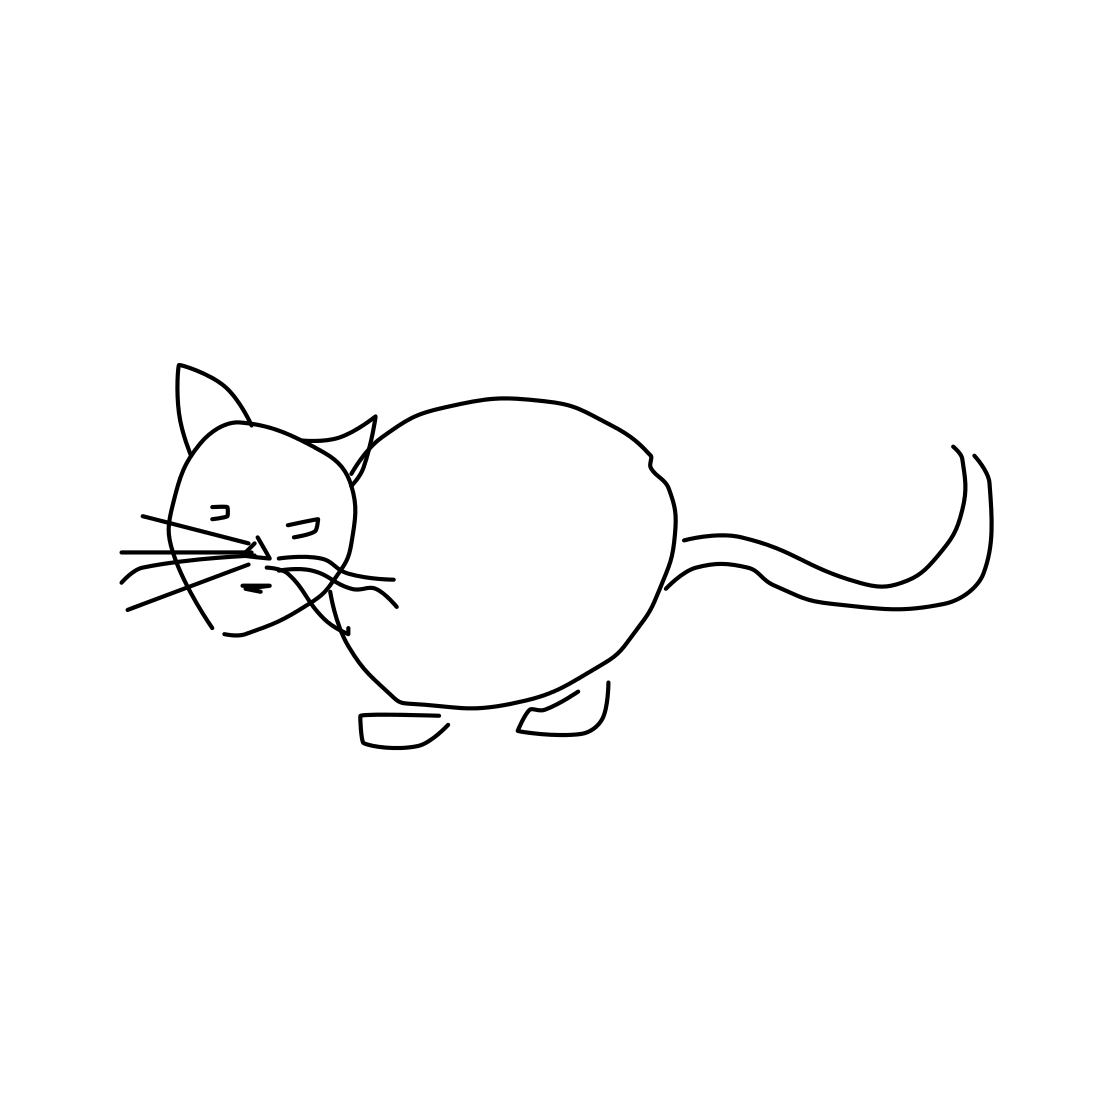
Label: cat